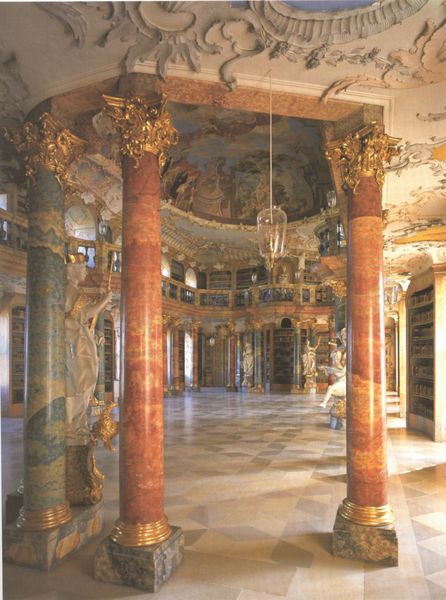
Titel: Bibliothek Wiblingen
Künstler: Christian Wiedemann
Standort: Wiblingen, Benediktinerkloster (EU - D - BW)
Schlagwörter: marmor, säule, säulen, rot, barock, gold, rokkoko, rokoko, empore, saal, stuck, podest, halle, foto, fotografie, kapitelle, baldachin, bibliothek, bücherregale, golden, deckenmalerei, deckenfresko, marmorsäulen, bibliothekssaal